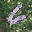
Label: 6